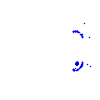
Particle: kaon